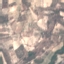
Land use / land cover: PermanentCrop